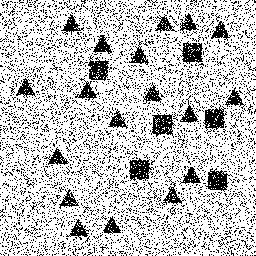
Squares: 6
Triangles: 18
Stars: 0
Total shapes: 24